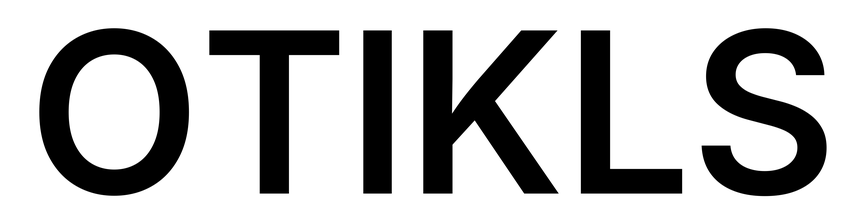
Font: Inter_SemiBold